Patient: sex F, age 48
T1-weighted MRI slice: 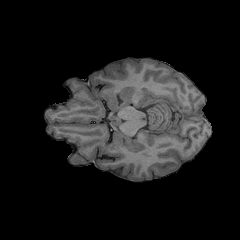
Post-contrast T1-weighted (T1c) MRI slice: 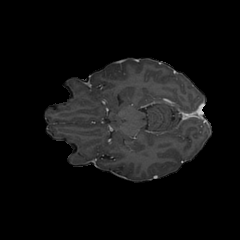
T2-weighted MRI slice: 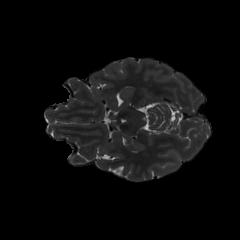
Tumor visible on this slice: no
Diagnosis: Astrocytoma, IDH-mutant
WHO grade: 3